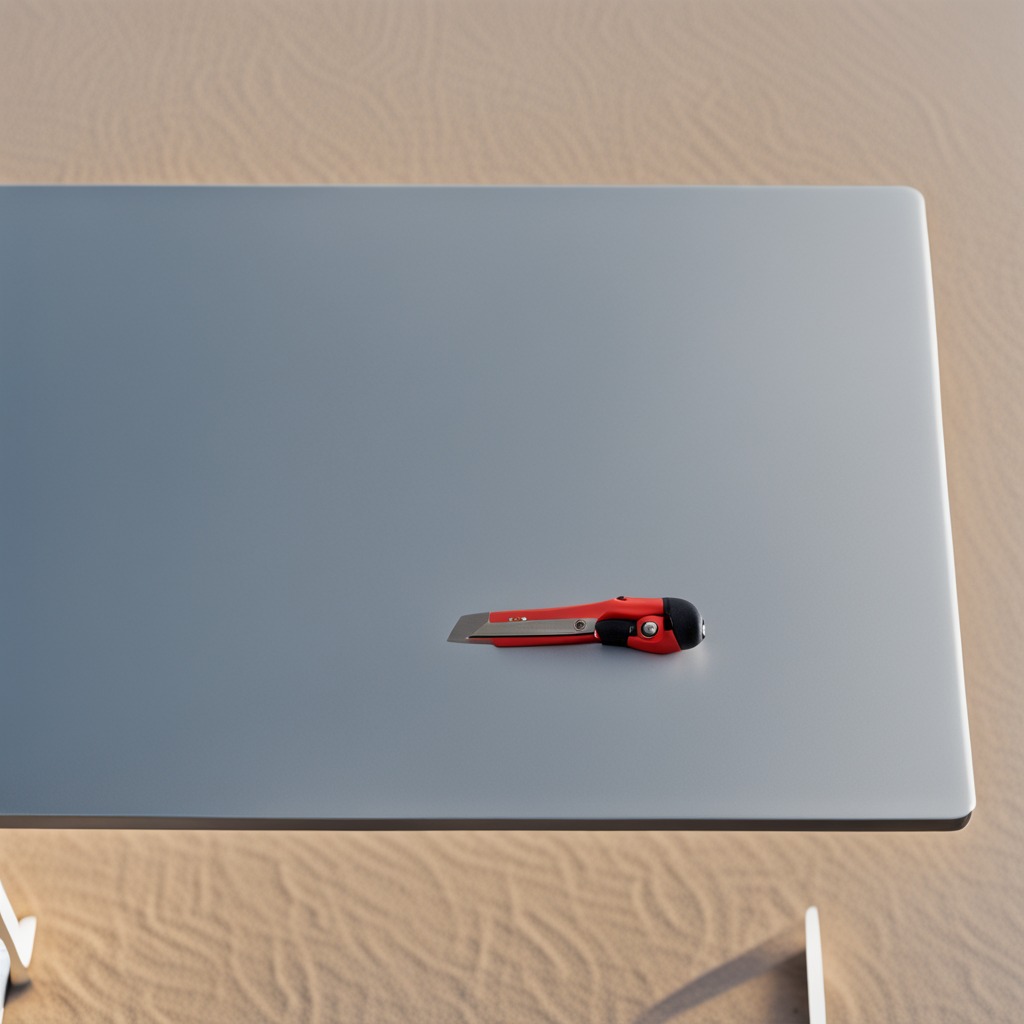
A utility knife is lying on a utility table in a temporary outdoor tool station.